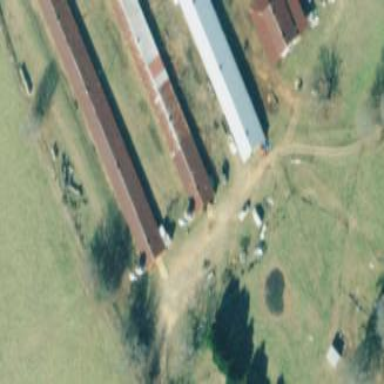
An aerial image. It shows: Farm building.